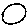
Label: circle